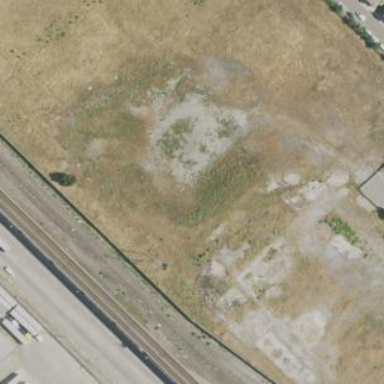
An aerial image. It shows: Brownfield site.